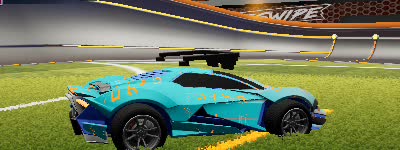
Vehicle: werewolf